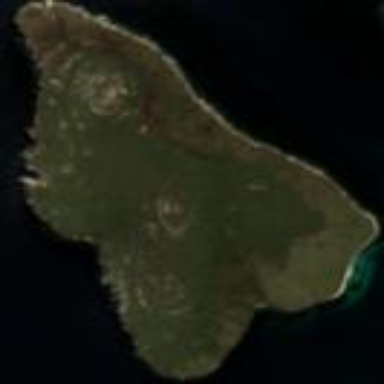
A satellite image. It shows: Island with natural coastline.